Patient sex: F
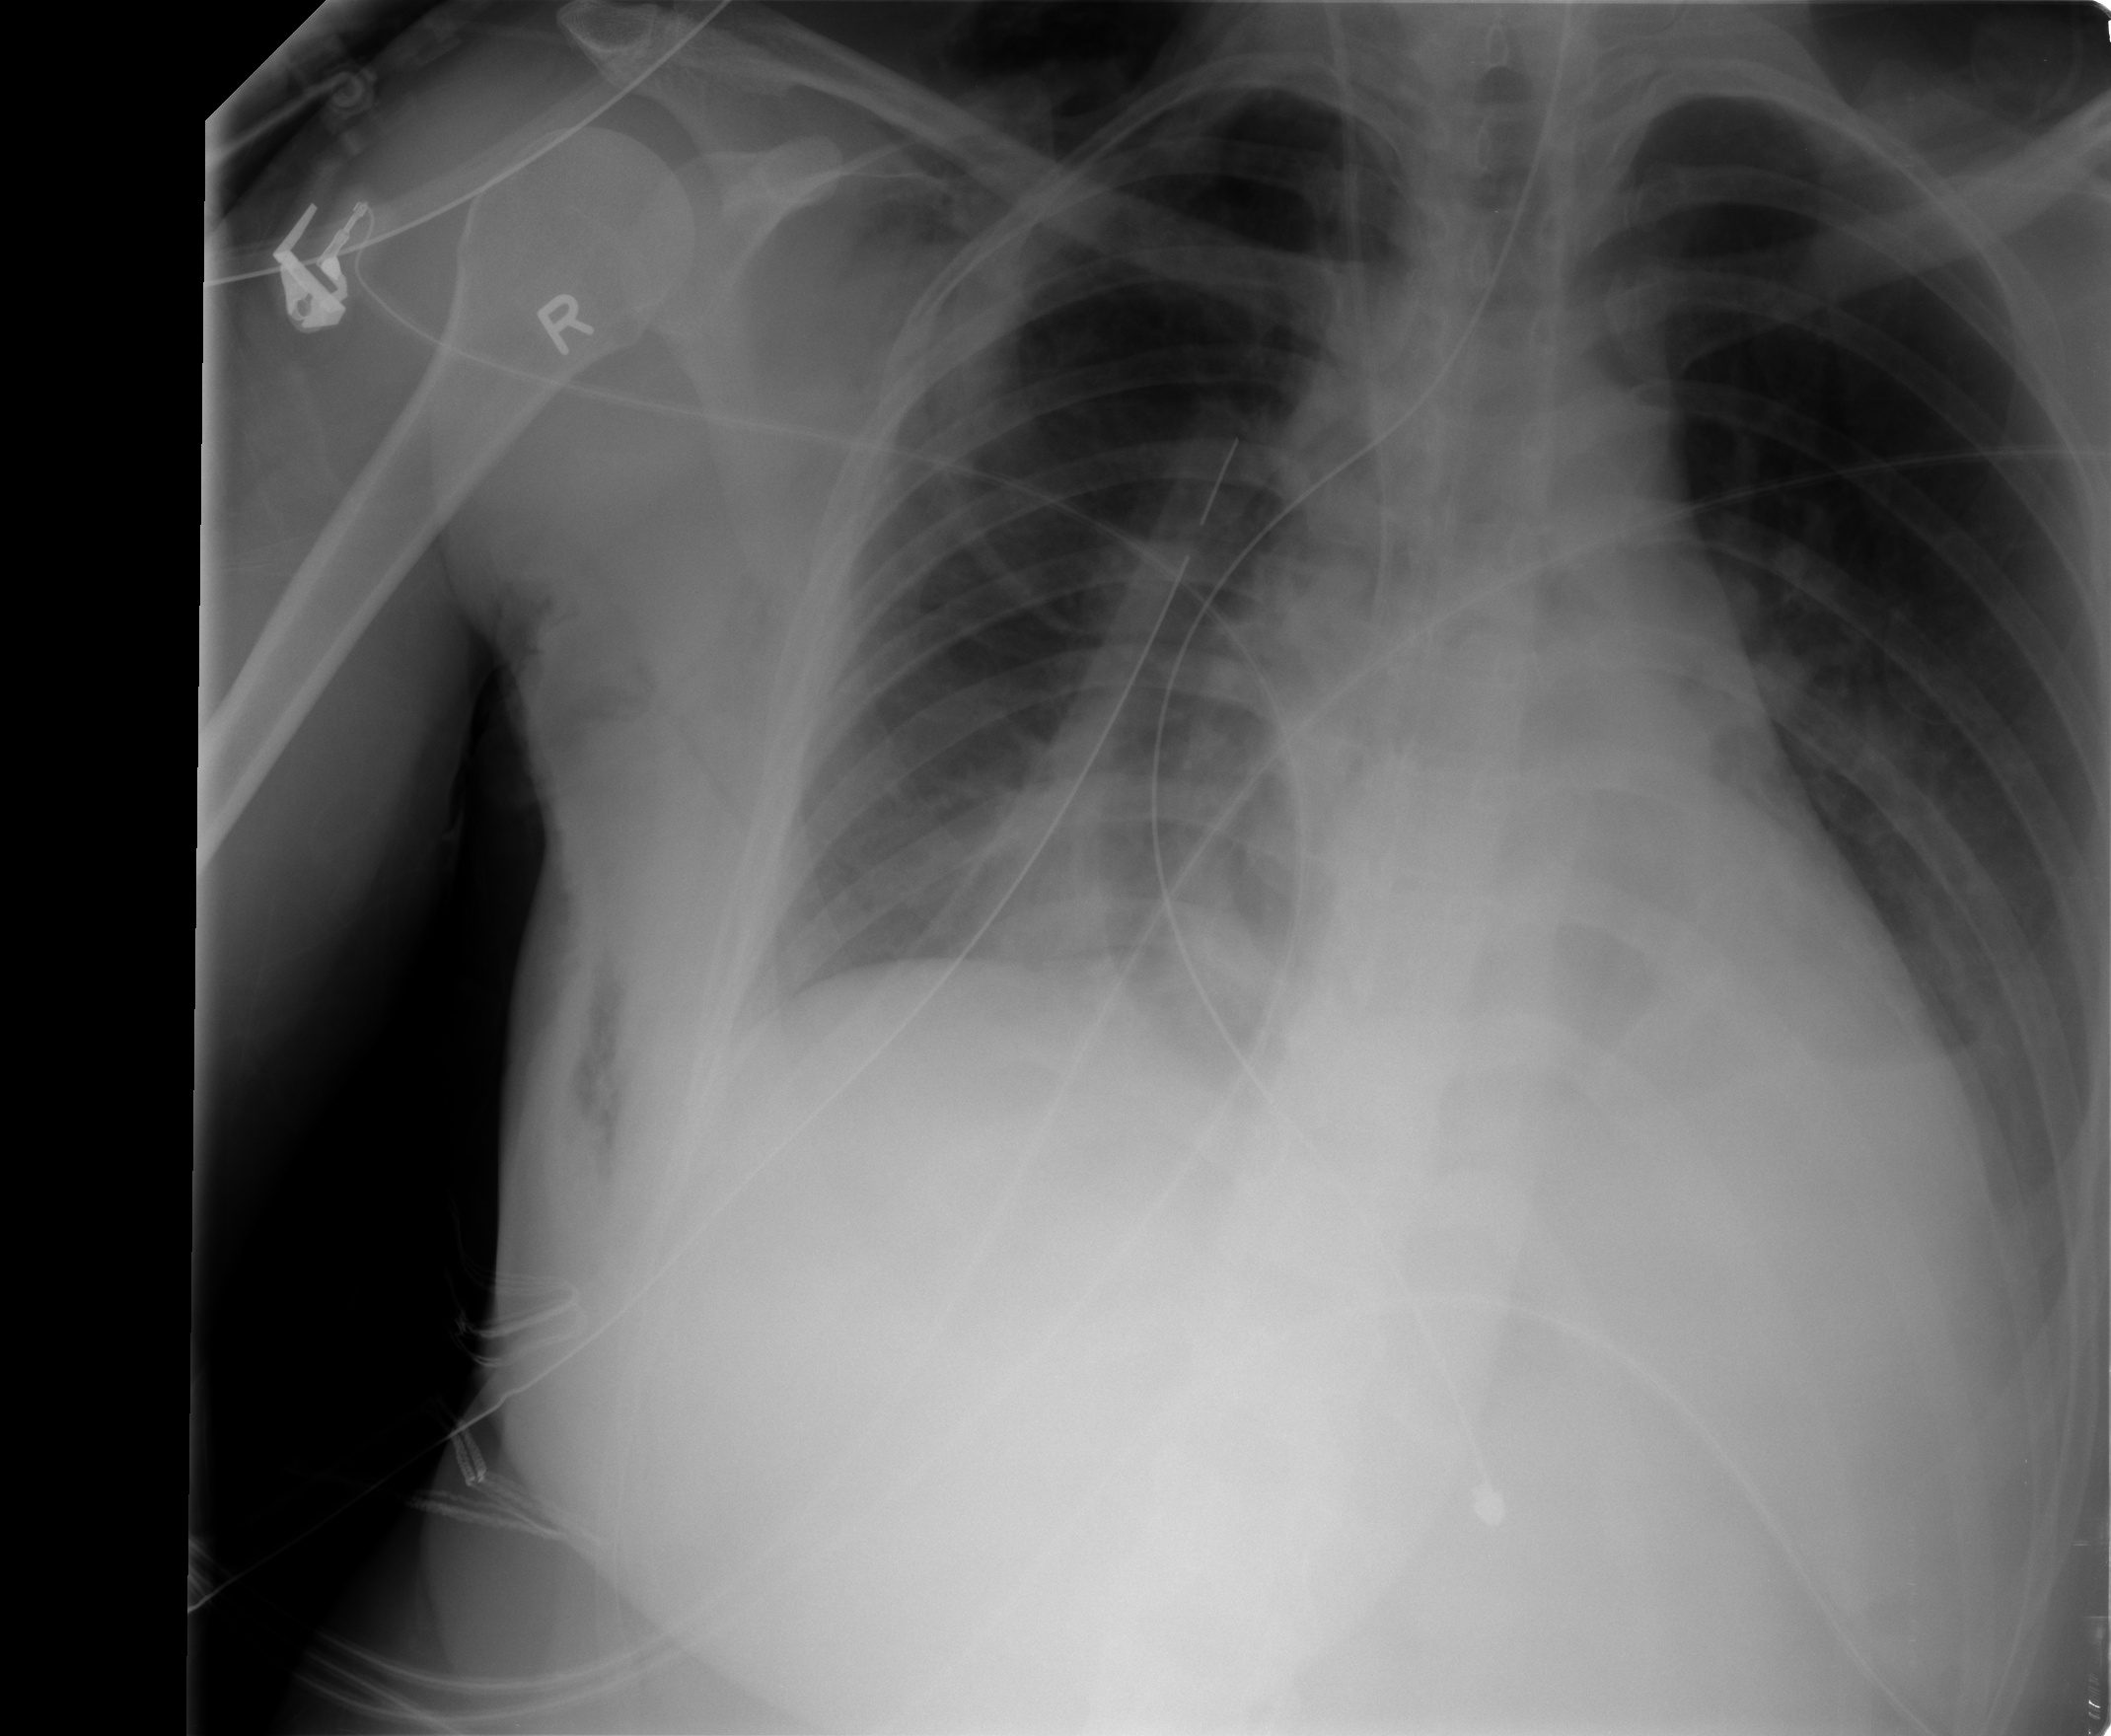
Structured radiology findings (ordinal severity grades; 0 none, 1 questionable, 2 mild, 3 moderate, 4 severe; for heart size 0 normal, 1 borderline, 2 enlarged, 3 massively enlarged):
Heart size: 2
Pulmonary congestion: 0
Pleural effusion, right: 2
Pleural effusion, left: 2
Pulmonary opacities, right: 1
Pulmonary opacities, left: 0
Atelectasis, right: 2
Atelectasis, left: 2